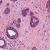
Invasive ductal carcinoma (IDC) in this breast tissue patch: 1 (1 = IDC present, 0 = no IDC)